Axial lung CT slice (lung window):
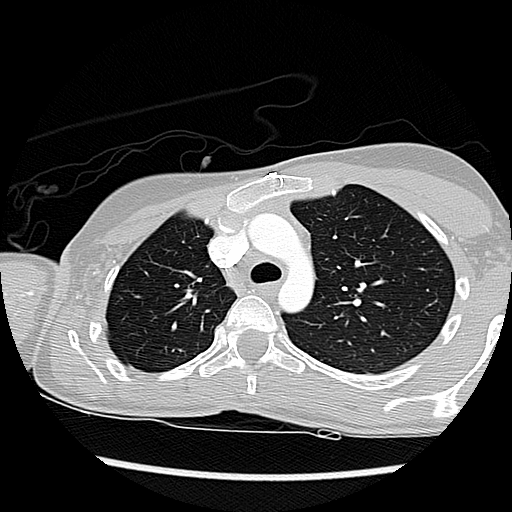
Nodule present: no